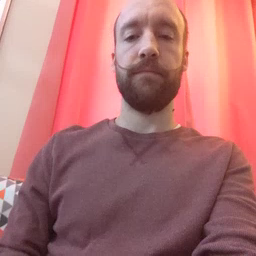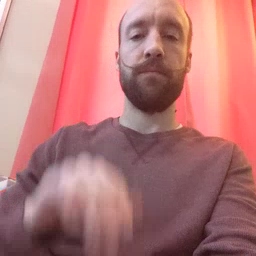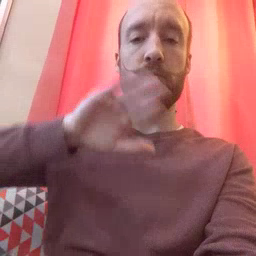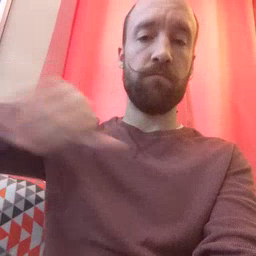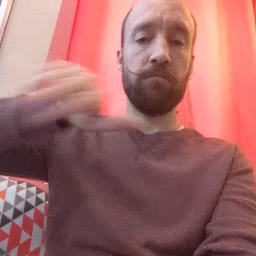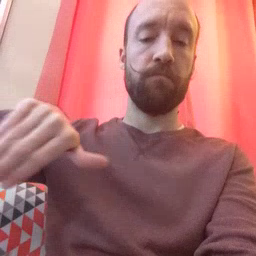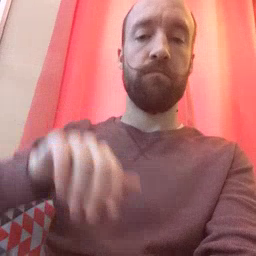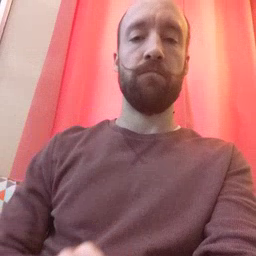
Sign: pool